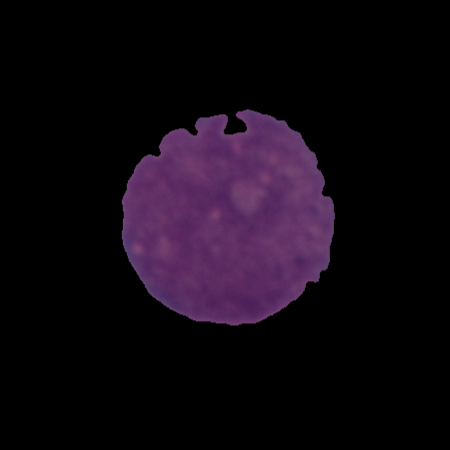
Label: cancer